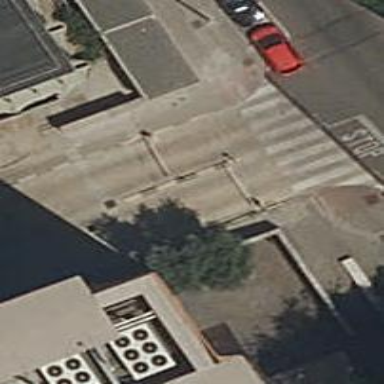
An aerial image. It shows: Lift gate barrier.